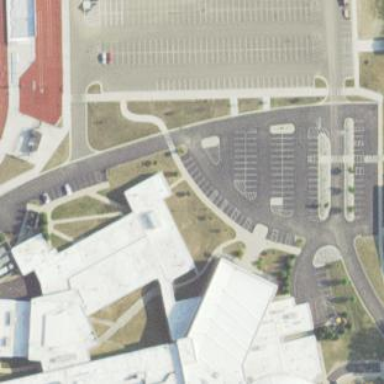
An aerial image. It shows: Paved parking area.